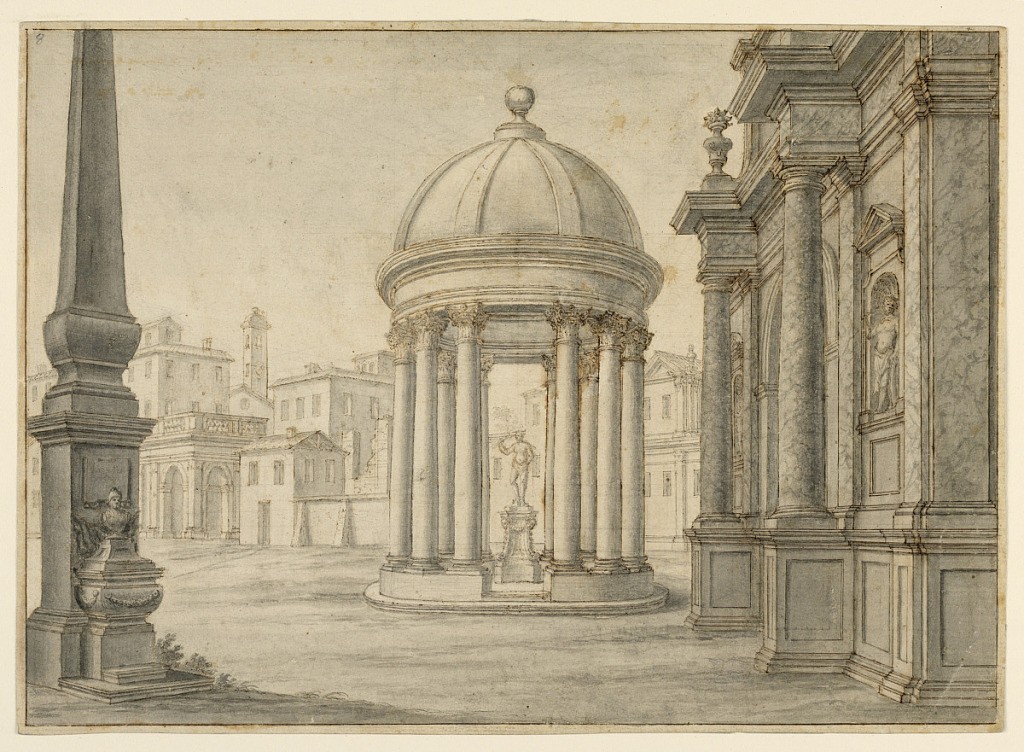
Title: Stage Design: Town Archit
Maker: Bibiena Family, 1657
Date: ca. 1740
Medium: Pen and brown ink, gray wash, ruled border in pen and brown Support: white laid paper, laid down
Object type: Drawing
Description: Horizontal format: Little circular building, columns supporting dome, sculptures on pedestal in the middle. Obelisk on the left, buildings on the right and in background